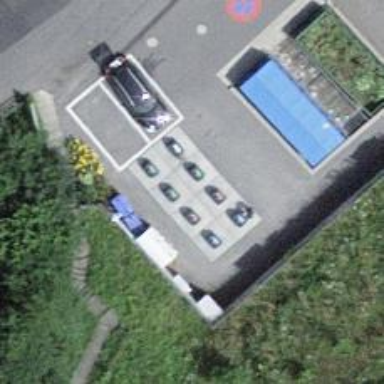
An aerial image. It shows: Recycling container at amenity designated for recycling.